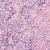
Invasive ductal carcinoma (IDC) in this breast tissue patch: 1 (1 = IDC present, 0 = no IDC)